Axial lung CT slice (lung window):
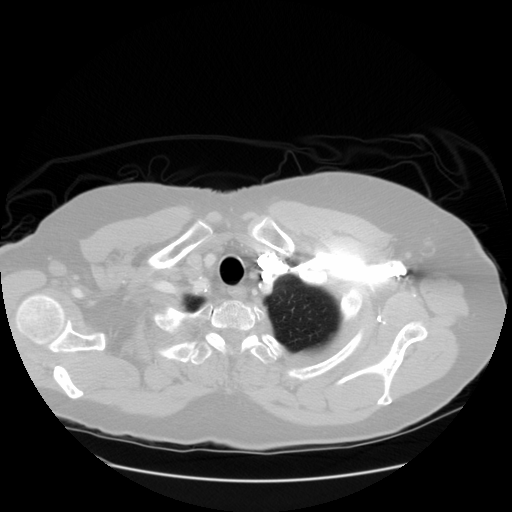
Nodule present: no